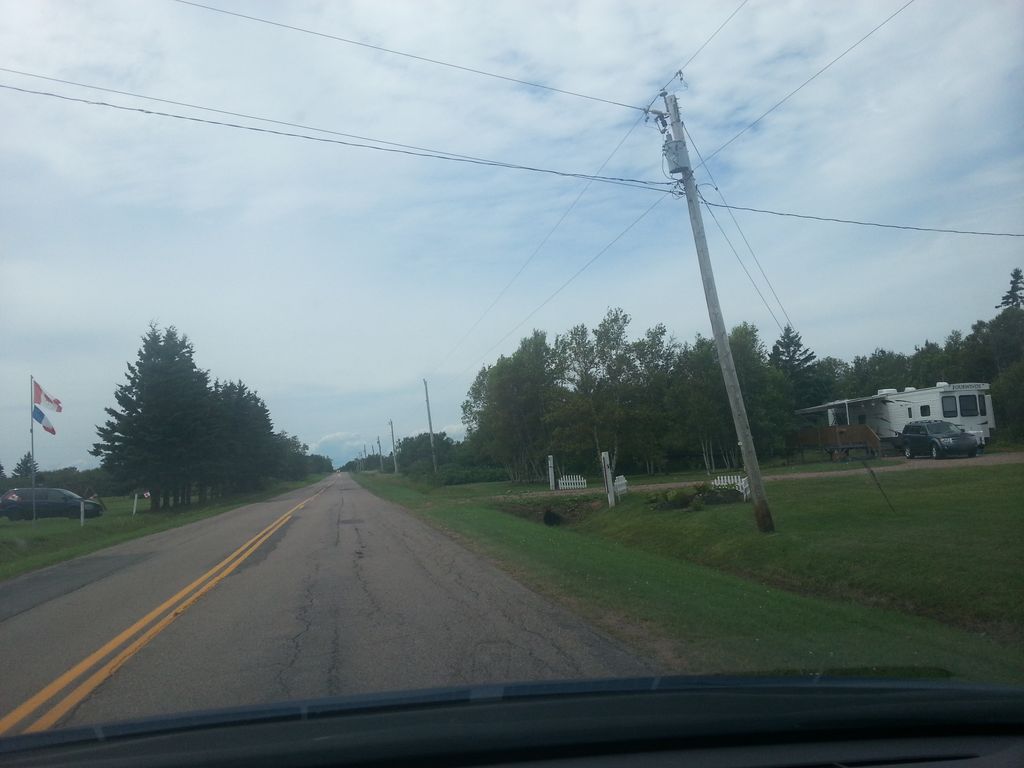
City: charlottetown